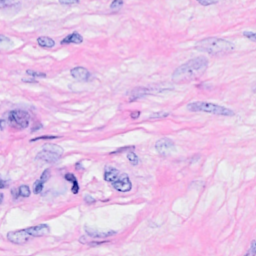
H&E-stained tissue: Breast